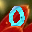
Label: 0